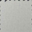
Piece: xx